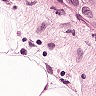
Metastatic tissue present: yes